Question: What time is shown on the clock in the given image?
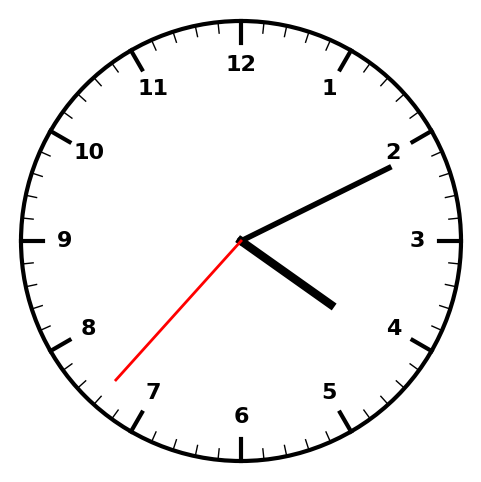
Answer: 04:10:37